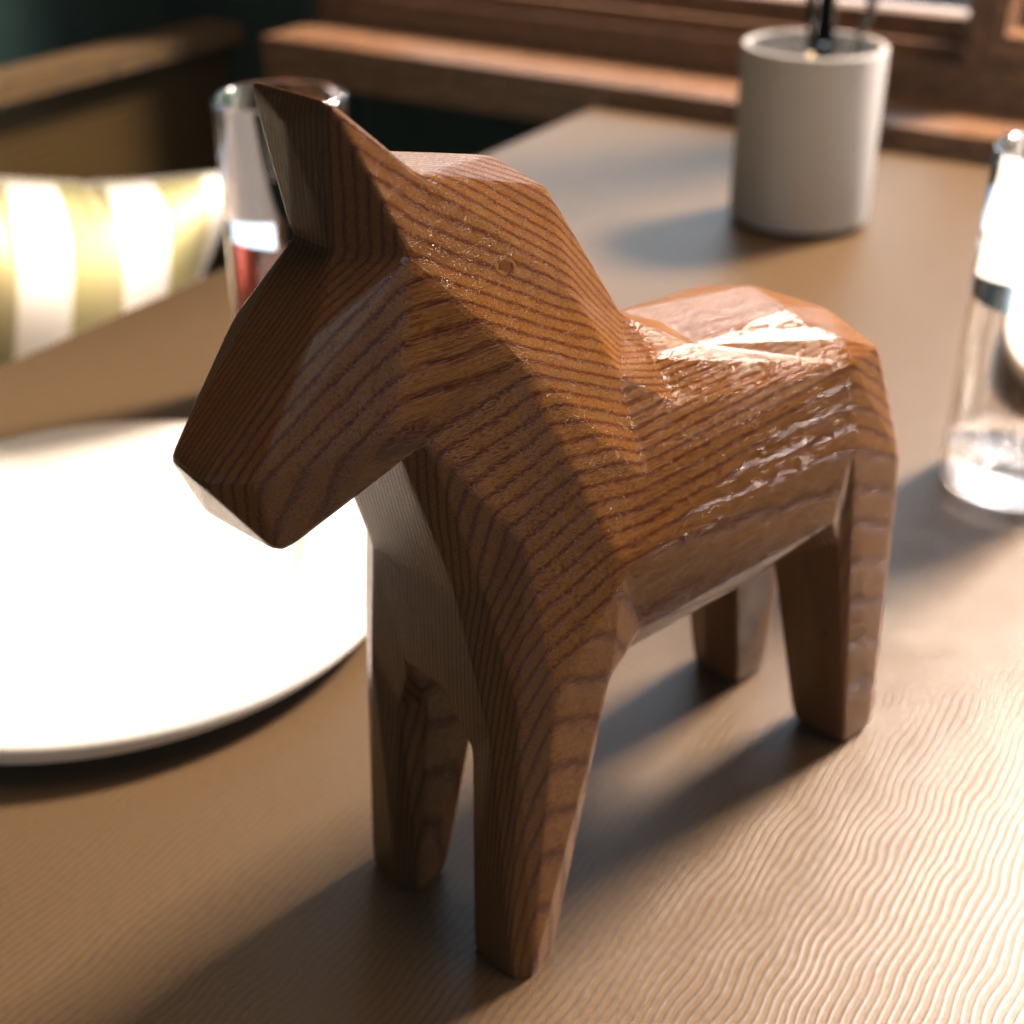
A high quality rendering of a dalahest_oak dalecarlian horse figurine made of varnished dark oak standing on a wooden table in an a sports hall with natural soft daylight from windows,long-shot from overhead view of the front right side, 50 mm, f 11